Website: macys
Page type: gifting
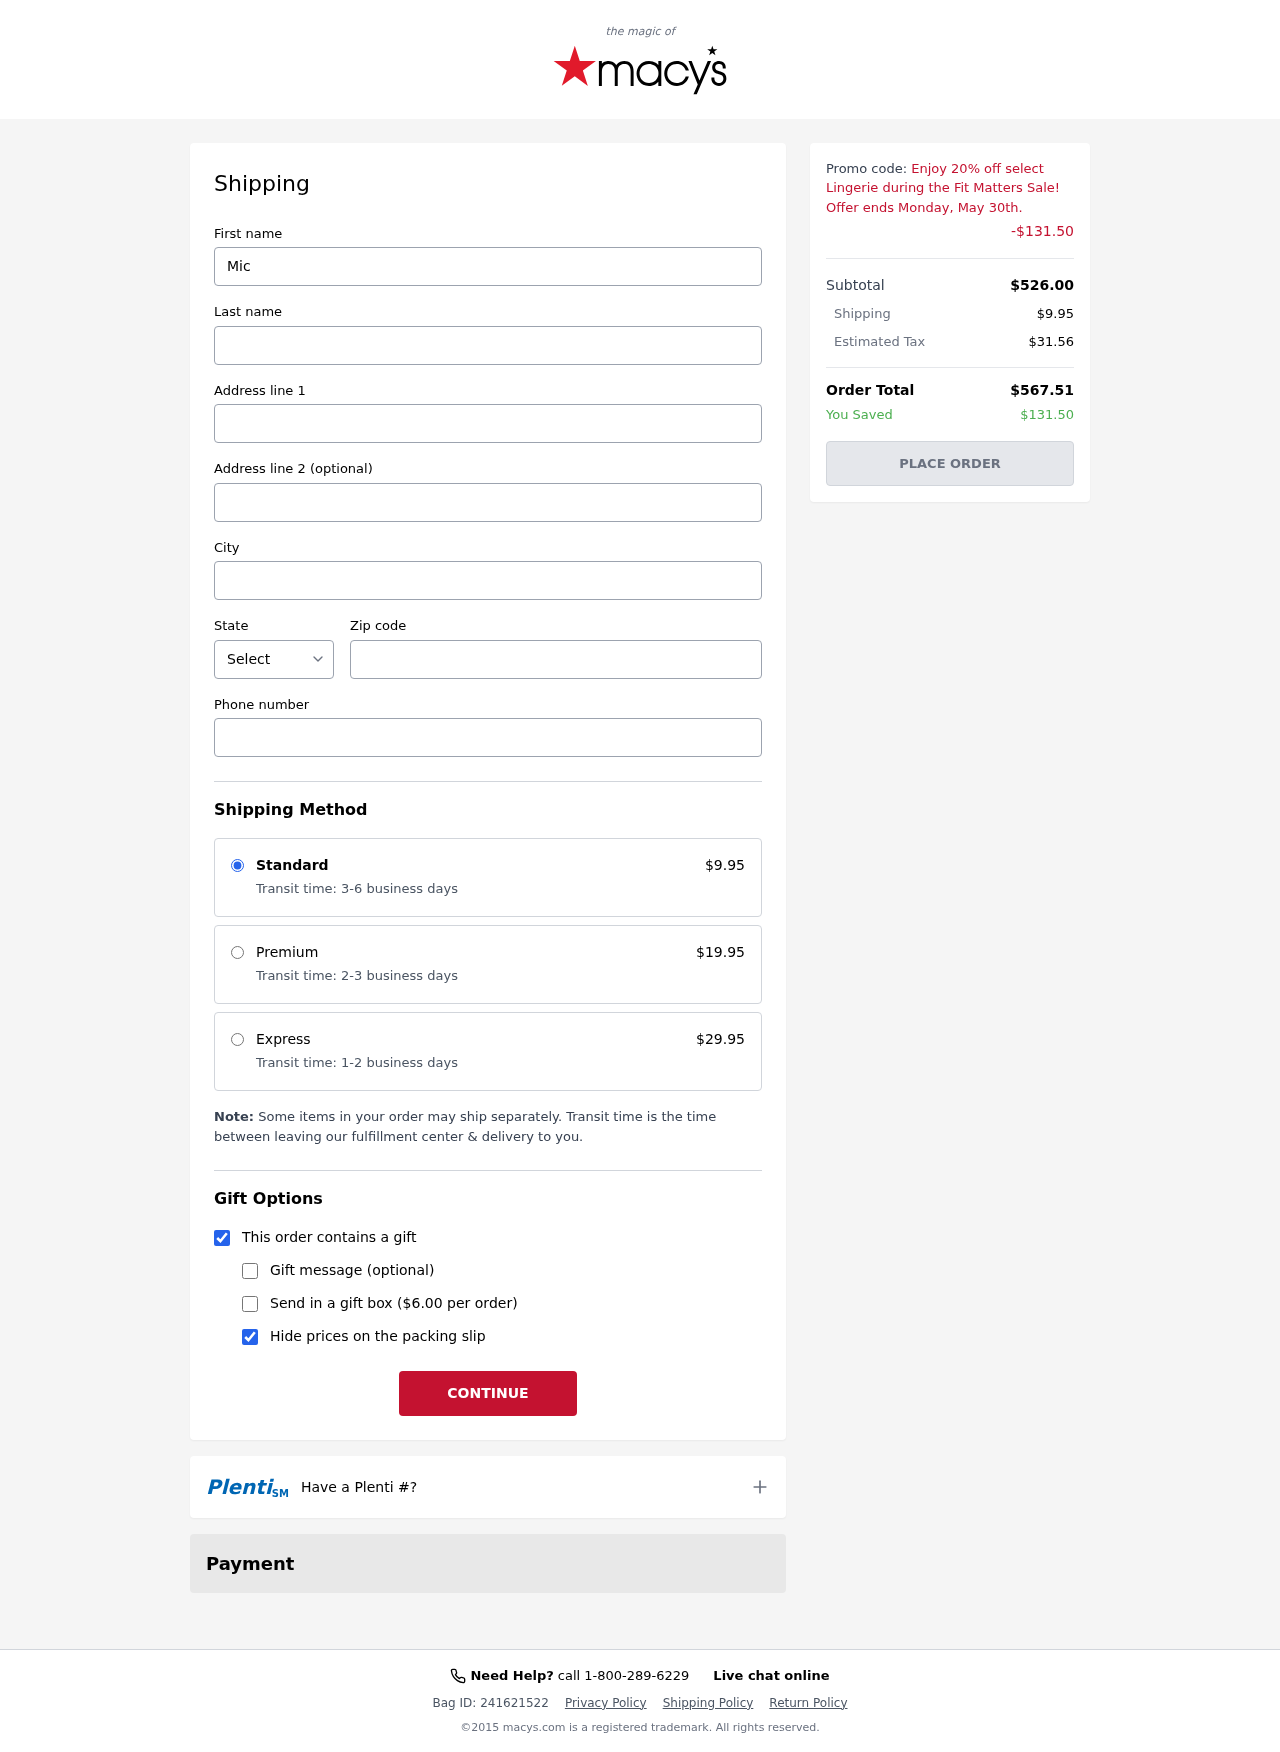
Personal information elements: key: PII_CITY
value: Hallchester
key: PII_FIRSTNAME
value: Michael
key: PII_LASTNAME
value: Richard
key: PII_PHONE
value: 8458755317
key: PII_POSTCODE
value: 45278
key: PII_STATE_ABBR
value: MA
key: PII_STREET
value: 2520 Carter Inlet
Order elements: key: ORDER_SHIPPING_COST
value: $9.95
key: ORDER_DISCOUNT
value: -$131.50
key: ORDER_SUBTOTAL
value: $526.00
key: ORDER_TAX
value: $31.56
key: ORDER_TOTAL
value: $567.51
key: ORDER_SAVINGS
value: $131.50